Question: So my problem is that I want to select rows where 'league_id' is equal to something, but I want to store multiple values in one cell.

So this is may tabel and as you can see, I have two values in one cell.
I want to select rwo from DB where 'league_id' is equal 2.
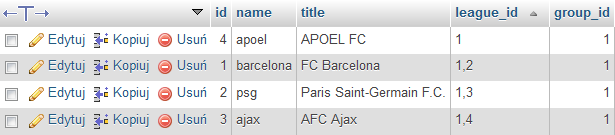
Answer: The way would be to normalize this data and store the leagues in a separate table, but if you are not able or willing to do that, you can use the <URL> function in MySQL.
'''
SELECT *
FROM YourTable t
WHERE
FIND_IN_SET('2', t.league_id) > 0
'''